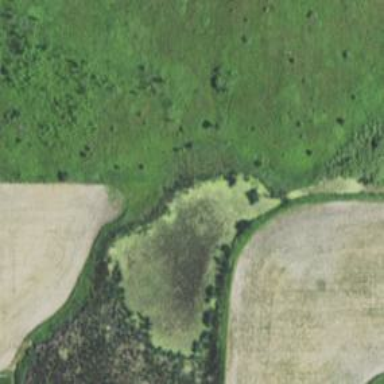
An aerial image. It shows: Marshy wetland area.